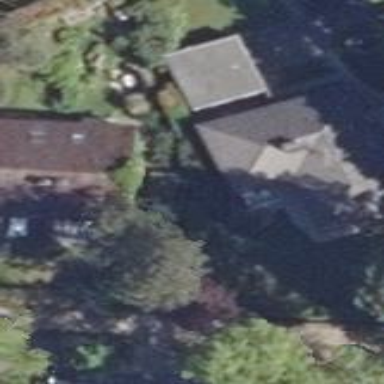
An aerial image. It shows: Detached building with hipped roof shape.